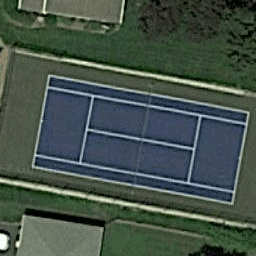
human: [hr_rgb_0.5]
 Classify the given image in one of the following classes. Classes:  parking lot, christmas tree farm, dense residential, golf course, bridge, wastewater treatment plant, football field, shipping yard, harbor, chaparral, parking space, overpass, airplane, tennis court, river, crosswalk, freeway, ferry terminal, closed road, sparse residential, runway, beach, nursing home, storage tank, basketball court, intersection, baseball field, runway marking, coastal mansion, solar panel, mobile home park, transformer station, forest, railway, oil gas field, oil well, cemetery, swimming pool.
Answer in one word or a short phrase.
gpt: tennis court